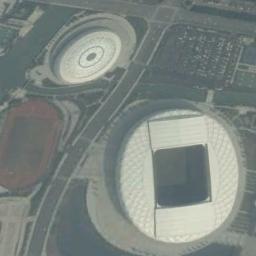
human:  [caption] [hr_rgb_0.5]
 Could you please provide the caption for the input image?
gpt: This stadium has a white ring roof .

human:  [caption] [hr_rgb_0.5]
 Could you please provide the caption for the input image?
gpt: The stadium is on the bare land next to the parking lot .

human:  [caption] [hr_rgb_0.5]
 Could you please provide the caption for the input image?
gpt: There is a circular building next to the stadium .

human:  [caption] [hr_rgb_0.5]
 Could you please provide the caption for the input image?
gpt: The circular stadium is next to the road and parking lot .

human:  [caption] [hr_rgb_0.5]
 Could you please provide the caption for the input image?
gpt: There are some green lawns around the stadium with a white roof .